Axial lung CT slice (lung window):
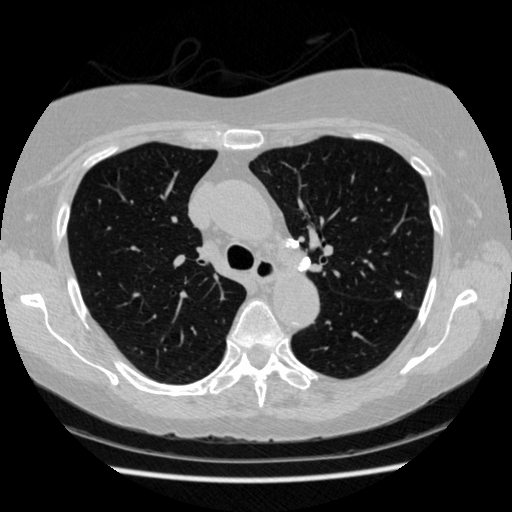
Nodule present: yes
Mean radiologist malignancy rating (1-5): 1.5